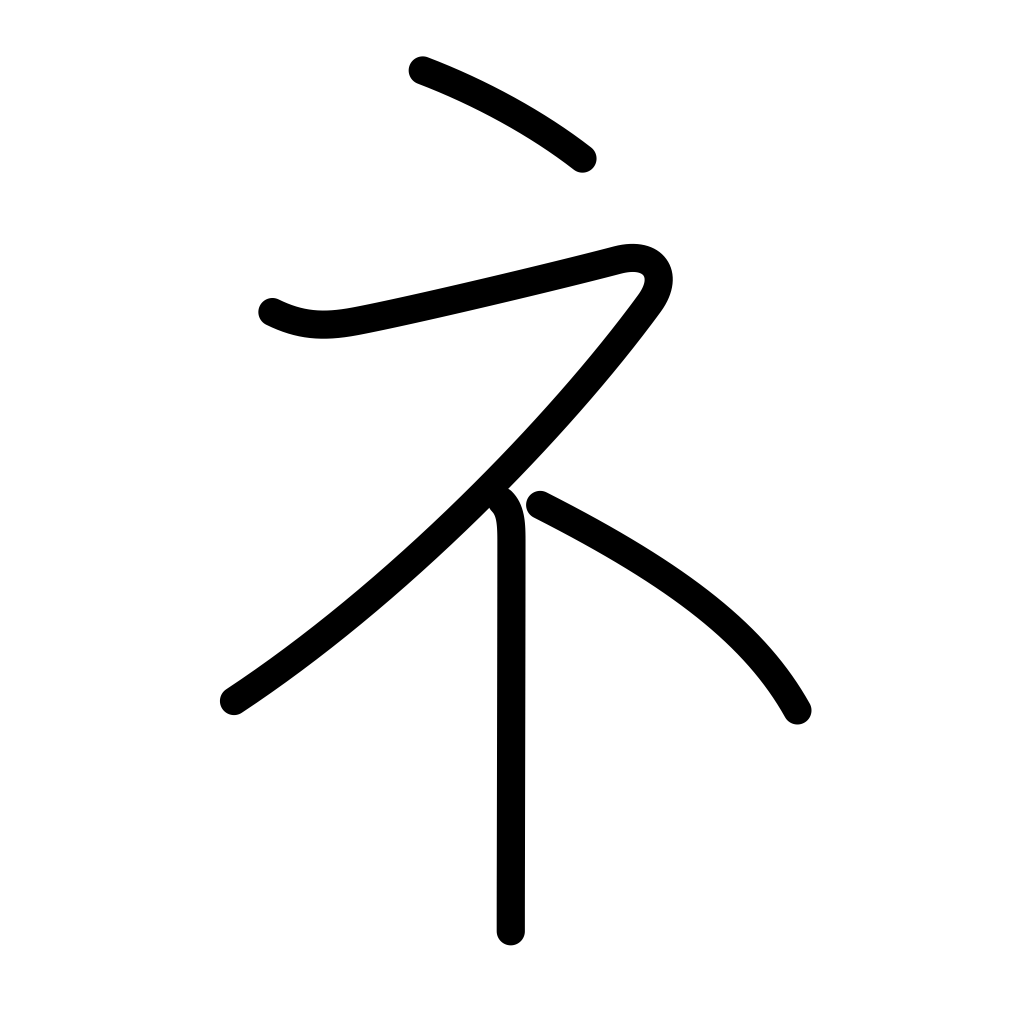
Meaning: cult